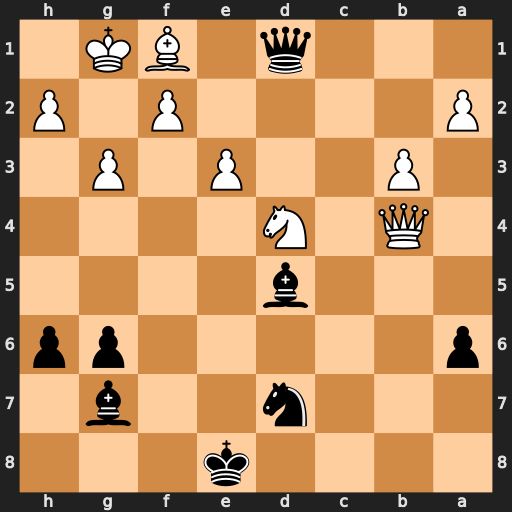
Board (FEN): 4k3/3n2b1/p5pp/3b4/1Q1N4/1P2P1P1/P4P1P/3q1BK1
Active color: b
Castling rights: -
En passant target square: -
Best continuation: Bxd4 Qxd4 Qf3 Qxd5 Qxd5